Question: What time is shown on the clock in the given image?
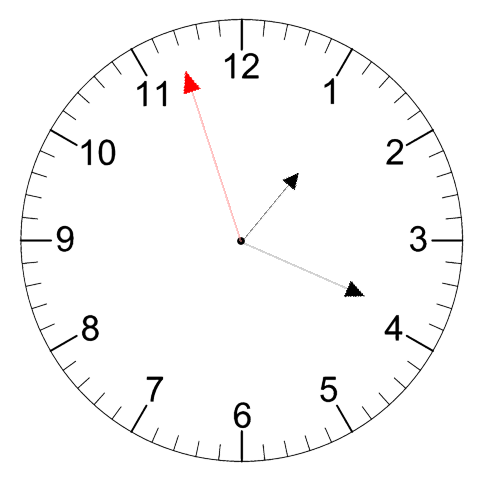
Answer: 01:18:57